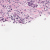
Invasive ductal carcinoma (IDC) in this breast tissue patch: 1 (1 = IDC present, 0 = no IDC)